Interaction volume radius: 10 \u00c5
Interaction volume height: 30 \u00c5
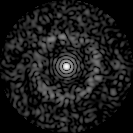
Disorder parameter: 0.8322